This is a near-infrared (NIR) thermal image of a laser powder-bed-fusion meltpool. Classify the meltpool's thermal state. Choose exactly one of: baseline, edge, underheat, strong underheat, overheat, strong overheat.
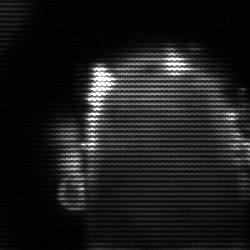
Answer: baseline